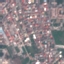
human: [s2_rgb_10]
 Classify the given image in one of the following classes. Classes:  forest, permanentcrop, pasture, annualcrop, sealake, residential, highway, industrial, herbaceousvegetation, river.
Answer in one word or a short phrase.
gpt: Residential